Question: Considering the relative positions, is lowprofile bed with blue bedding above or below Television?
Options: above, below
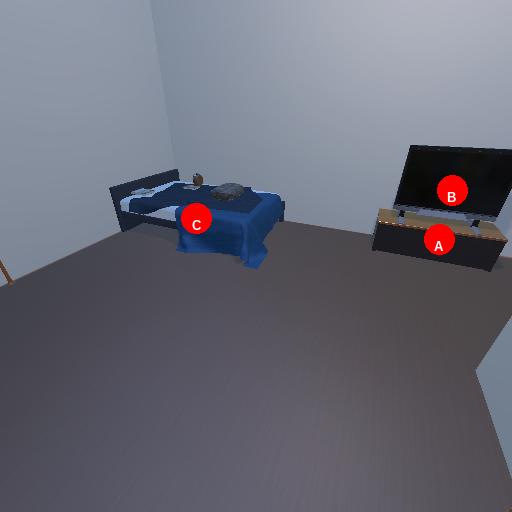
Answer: above